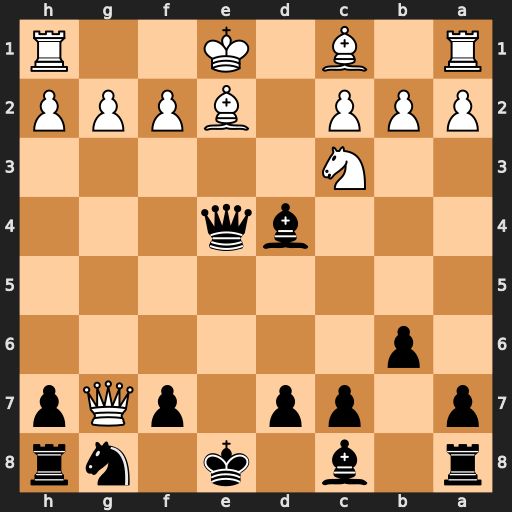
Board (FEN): r1b1k1nr/p1pp1pQp/1p6/8/3bq3/2N5/PPP1BPPP/R1B1K2R
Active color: b
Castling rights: KQkq
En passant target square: -
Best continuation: Qxe2+ Nxe2 Bxg7